Question: I would like to add a status to the navigation bar. for example, in Whatsapp, when user changes alert settings, It display "updating" text and progress icon on the navigation bar, as shown in below image.
How do i do that?

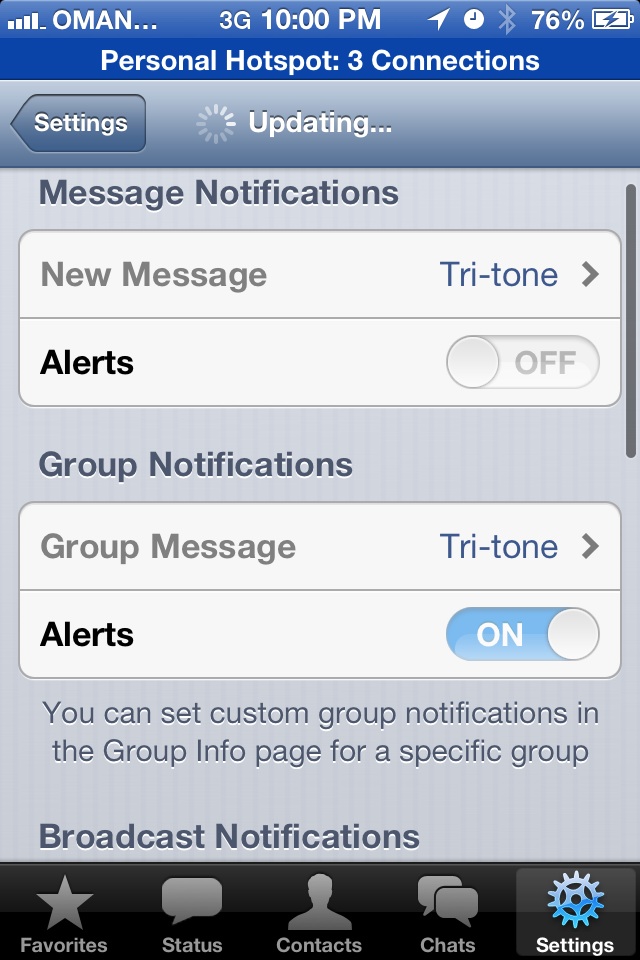
Answer: Simple add a separate view in your XIB, something like image below

And create IBOutlet of all the components, and then you can do something like below
'''
self.navigationItem.titleView=self.progressView; //progressView IBOutlet of the container view progressView
'''
in 'viewDidLoad'
then you can create a function like
'''
-(void)showProgress{
self.lblUpdate.text=@"Updating...";
[self.indicator startAnimating];
}
-(void)hideProgress{
self.lblUpdate.text=@"Updated";
[self.indicator stopAnimating];
}
'''
Make sure you make the view background color 'clearColor', and make the indicator to 'hideWhenStopped'.
Hope it helps.